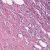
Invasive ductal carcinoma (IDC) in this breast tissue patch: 1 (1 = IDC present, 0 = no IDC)